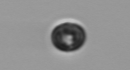
Label: Thalassiosira